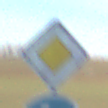
Verkehrszeichen: Vorfahrtsstrasse
Zusatzzeichen unten: VorgeschriebeneFahrtrichtungLinks
Umgebung: Outdoor, Nature
Tageszeit: MorningAfternoon
Wetter: Clear
Licht: Natural
Jahreszeit: Winter
Kontrast: HighContrast